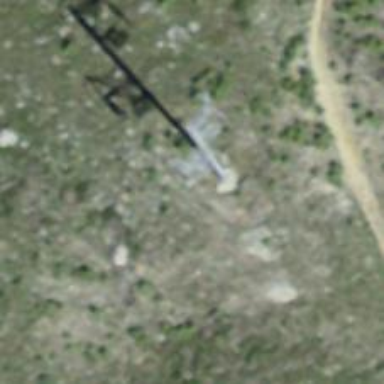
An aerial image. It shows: Pylon used for aerialway.